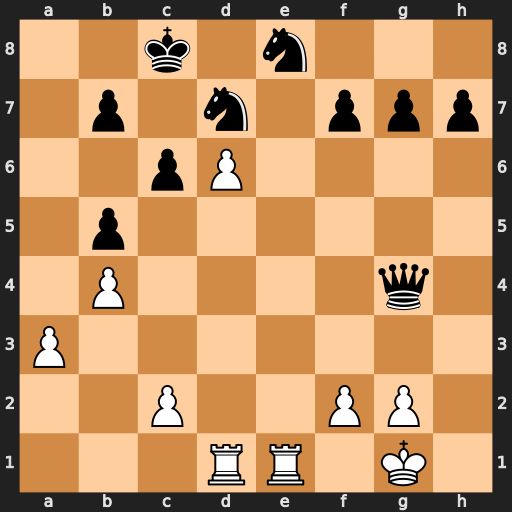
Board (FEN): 2k1n3/1p1n1ppp/2pP4/1p6/1P4q1/P7/2P2PP1/3RR1K1
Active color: w
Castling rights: -
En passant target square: -
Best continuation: Rxe8#